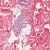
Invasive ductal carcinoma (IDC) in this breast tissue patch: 0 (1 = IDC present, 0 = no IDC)